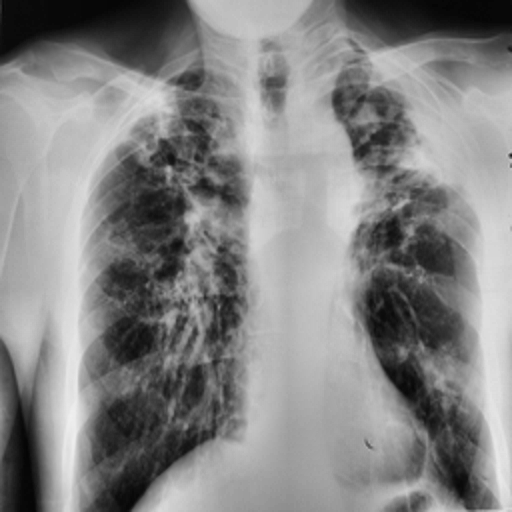
Finding: TUBERCULOSIS